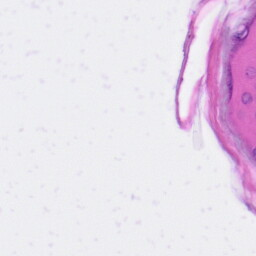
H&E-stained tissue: Skin